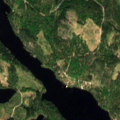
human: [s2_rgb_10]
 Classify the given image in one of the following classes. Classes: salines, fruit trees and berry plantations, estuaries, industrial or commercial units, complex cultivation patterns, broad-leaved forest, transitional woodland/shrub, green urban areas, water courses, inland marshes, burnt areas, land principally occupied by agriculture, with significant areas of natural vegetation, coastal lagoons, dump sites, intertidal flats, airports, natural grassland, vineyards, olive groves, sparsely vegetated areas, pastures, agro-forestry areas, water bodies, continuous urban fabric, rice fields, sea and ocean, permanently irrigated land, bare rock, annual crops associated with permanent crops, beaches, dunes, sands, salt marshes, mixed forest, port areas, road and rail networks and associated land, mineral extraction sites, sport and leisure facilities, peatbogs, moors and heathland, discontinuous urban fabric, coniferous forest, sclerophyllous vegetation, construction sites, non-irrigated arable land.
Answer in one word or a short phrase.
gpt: coniferous forest, mixed forest, transitional woodland/shrub, water bodies